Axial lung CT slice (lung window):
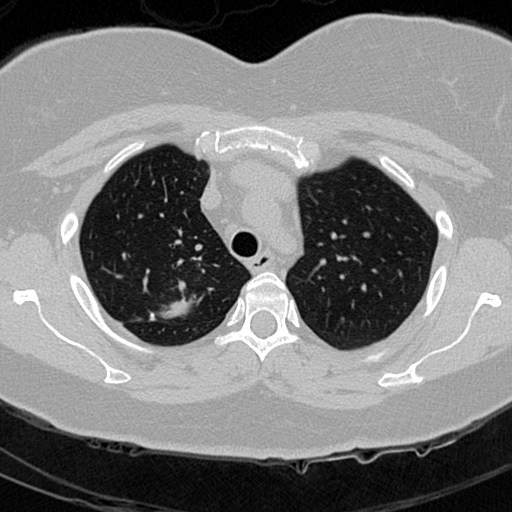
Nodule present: no